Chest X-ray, AP view. Patient: 60 years old, sex M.
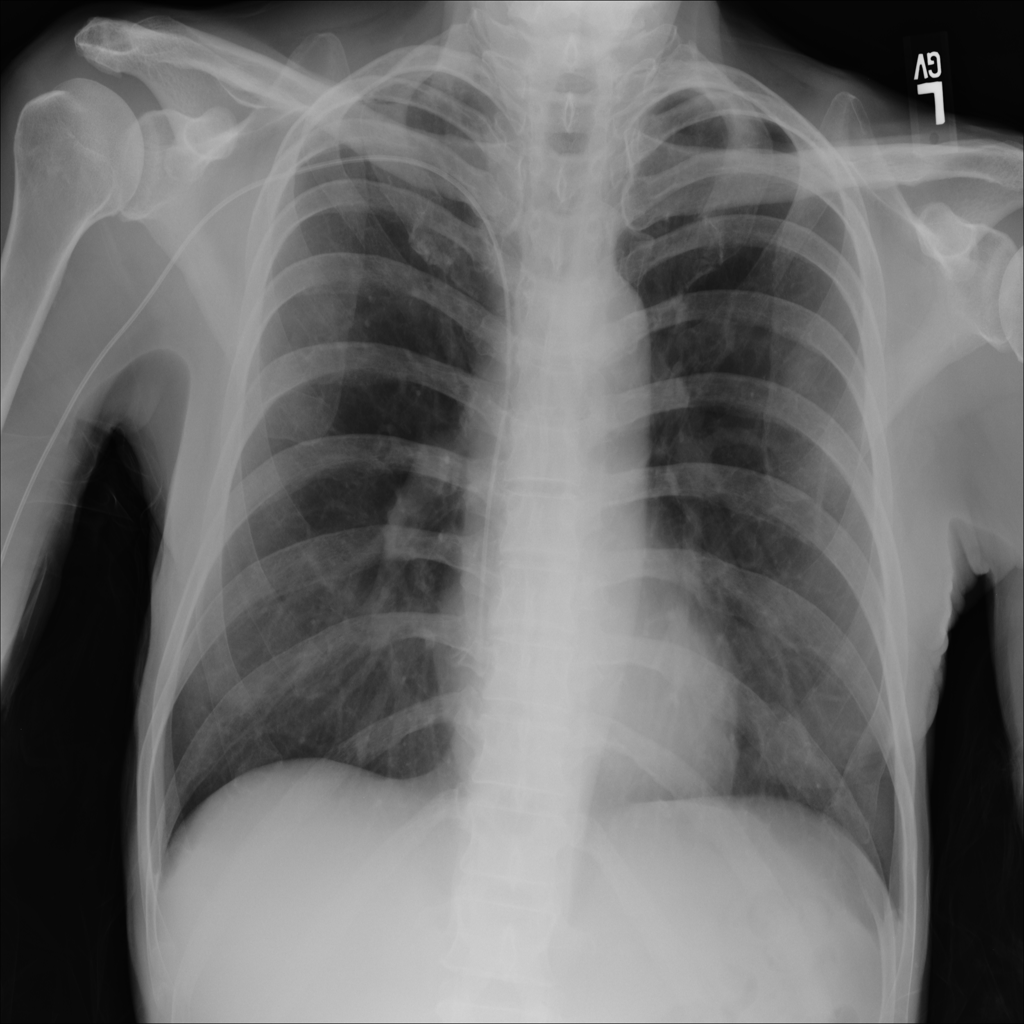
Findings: No Finding